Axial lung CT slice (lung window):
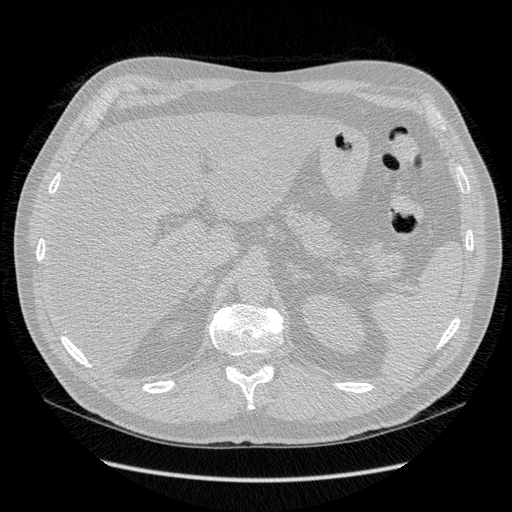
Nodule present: no